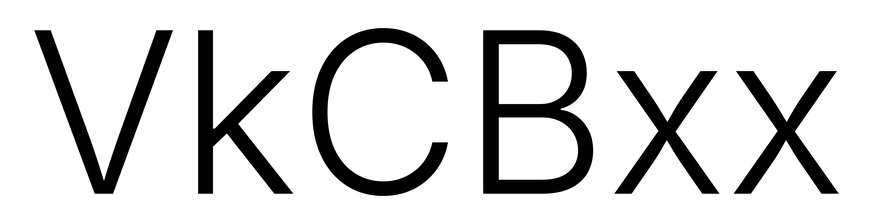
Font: Inter_Light